Aerial crown-view tile of a tropical tree (Barro Colorado Island, Panama), acquired 20250414:
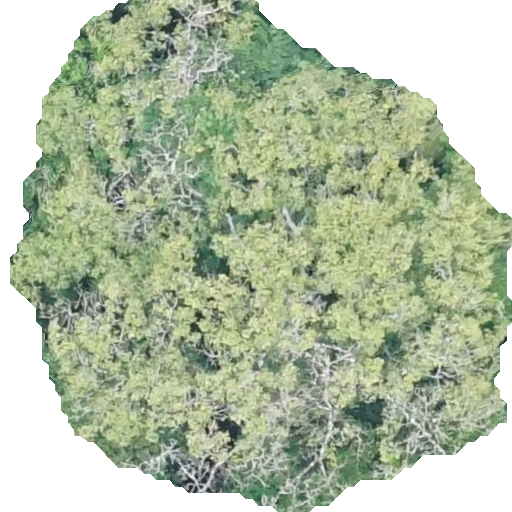
Species: Ceiba pentandra
GBIF accepted scientific name: Ceiba pentandra
Crown area: 289.367 m²